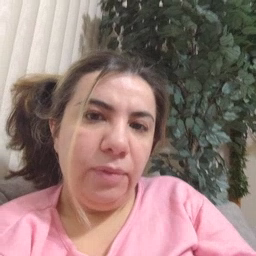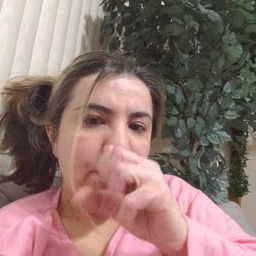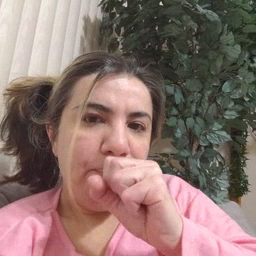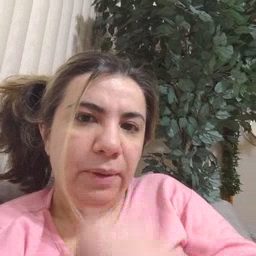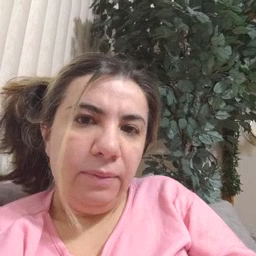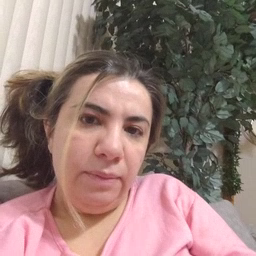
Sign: orange